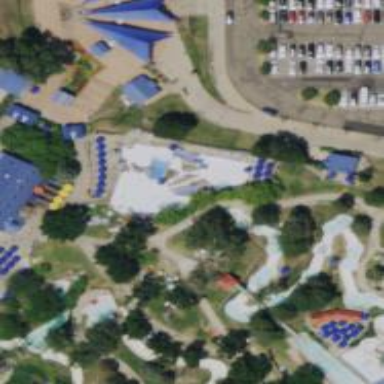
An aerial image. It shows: Water slide attraction.